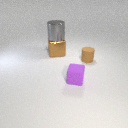
small purple rubber cube in front of small brown rubber cylinder